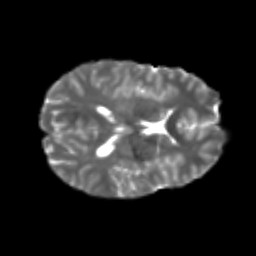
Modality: T2w
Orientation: axial
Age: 21
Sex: male
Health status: healthy
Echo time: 0.074 s